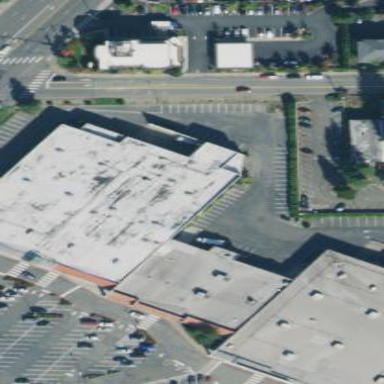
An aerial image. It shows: Retail building.